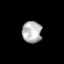
Tissue: prostate
Cell type: Epithelial cells
Senescence score: 0.2707
Nuclear area (px): 413
Mean DAPI intensity: 181.053